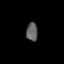
Tissue: lung
Cell type: Epithelial cells
Senescence score: 0.1921
Nuclear area (px): 207
Mean DAPI intensity: 95.589